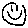
Label: smiley face